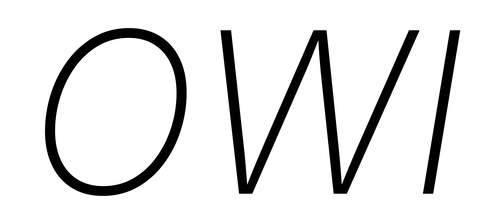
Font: Inter-Italic_ExtraLight_Italic